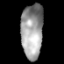
Tissue: prostate
Cell type: T cells
Senescence score: 0.7425
Nuclear area (px): 1171
Mean DAPI intensity: 157.608